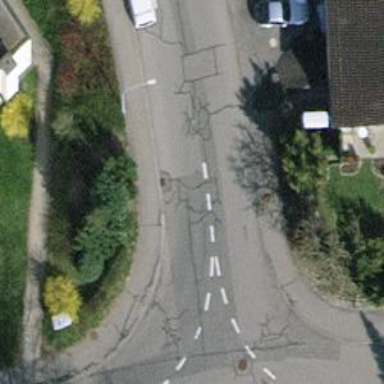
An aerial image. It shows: Asphalt footpath with unmarked crossing.